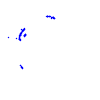
Particle: kaon